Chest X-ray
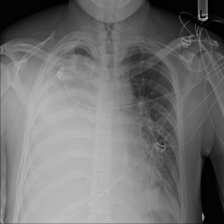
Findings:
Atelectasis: negative
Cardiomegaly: negative
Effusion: negative
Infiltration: positive
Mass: negative
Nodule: negative
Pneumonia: negative
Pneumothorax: negative
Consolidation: negative
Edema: negative
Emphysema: negative
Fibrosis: negative
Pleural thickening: negative
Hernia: negative